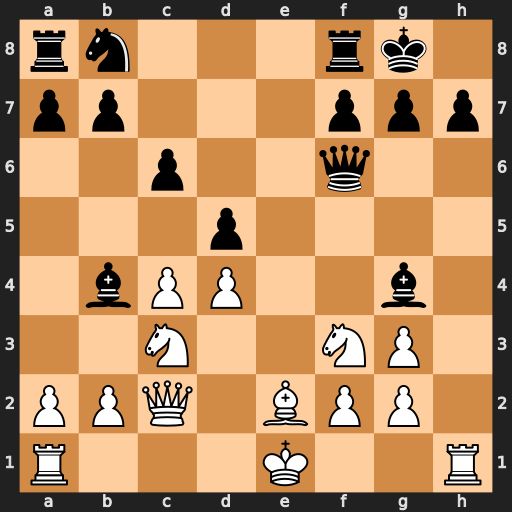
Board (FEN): rn3rk1/pp3ppp/2p2q2/3p4/1bPP2b1/2N2NP1/PPQ1BPP1/R3K2R
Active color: w
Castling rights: KQ
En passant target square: -
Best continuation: Qxh7#